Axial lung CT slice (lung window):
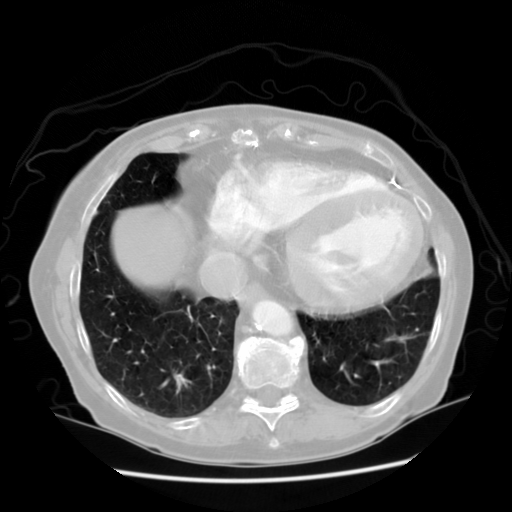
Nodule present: no